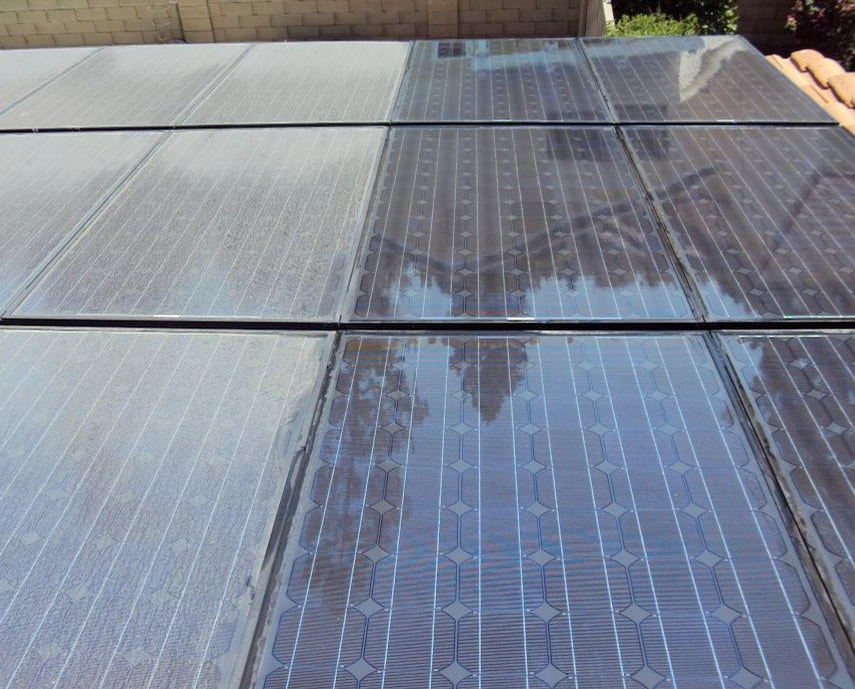
Label: Dusty